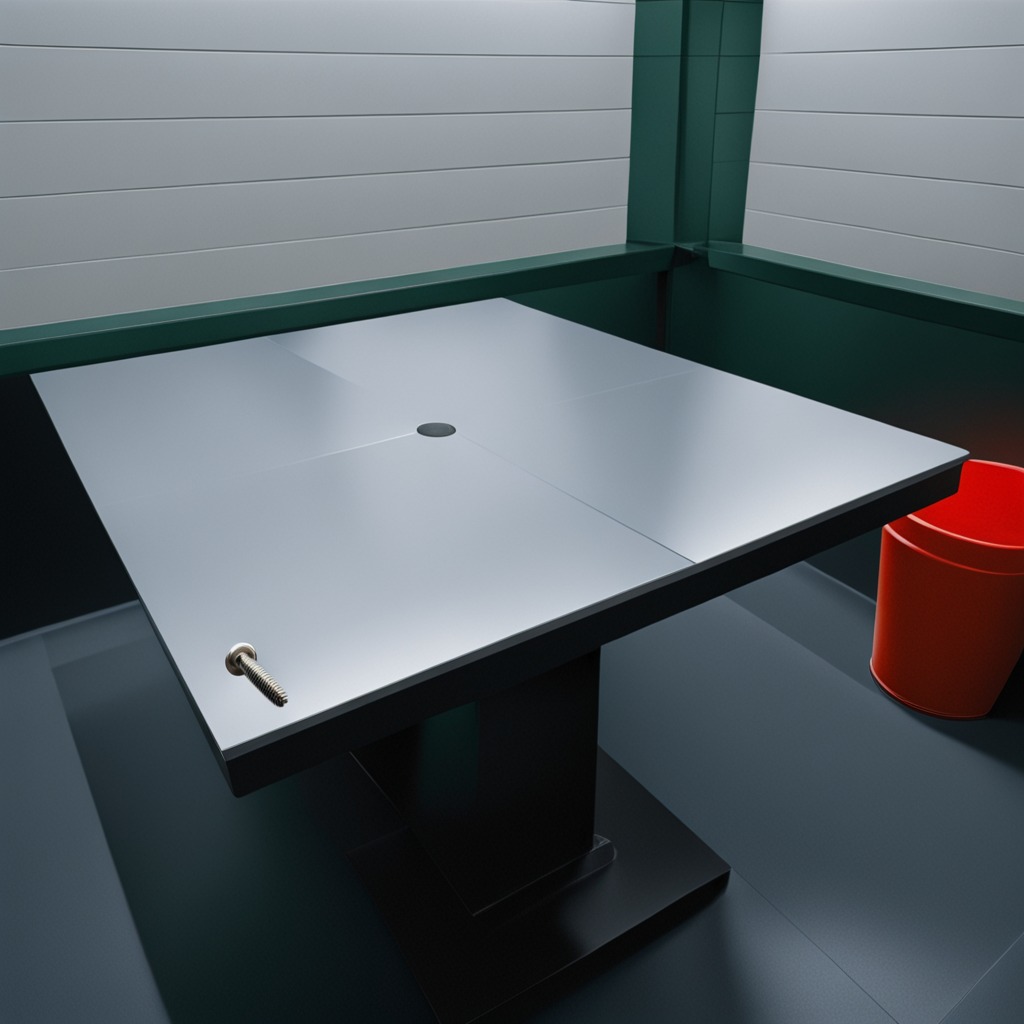
A metal screw is lying on the table.